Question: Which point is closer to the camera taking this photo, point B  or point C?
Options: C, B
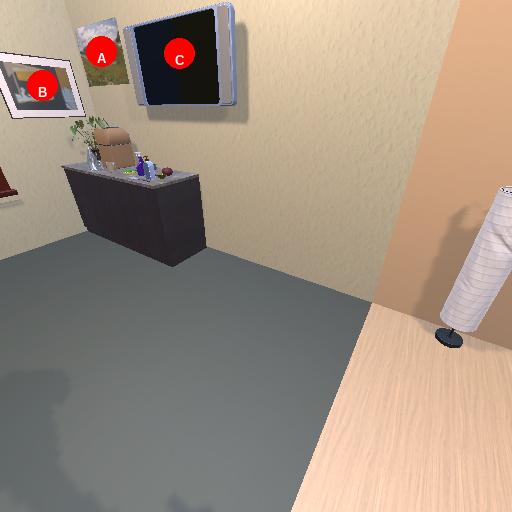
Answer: C